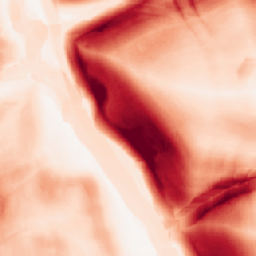
Category: morphological
Decomposition family: morphological_square
Decomposition parameters: operation: gradient
size: 15
Upsampling method: area
Upsampling parameters: scale: 8
Upsampling scale: 8